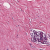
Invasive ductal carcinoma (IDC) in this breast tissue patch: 0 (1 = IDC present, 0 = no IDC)